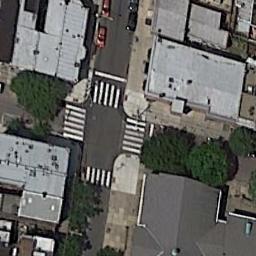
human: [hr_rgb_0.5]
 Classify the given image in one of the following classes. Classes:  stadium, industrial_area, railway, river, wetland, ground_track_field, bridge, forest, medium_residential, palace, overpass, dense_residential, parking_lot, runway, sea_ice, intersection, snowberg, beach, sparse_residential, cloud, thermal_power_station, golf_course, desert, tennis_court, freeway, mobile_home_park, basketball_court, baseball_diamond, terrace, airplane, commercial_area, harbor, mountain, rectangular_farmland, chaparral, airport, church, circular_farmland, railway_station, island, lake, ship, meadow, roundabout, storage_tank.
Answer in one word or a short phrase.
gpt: intersection